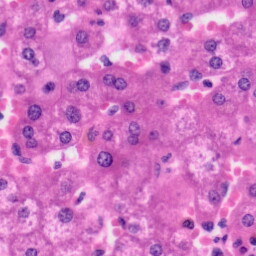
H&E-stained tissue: Liver